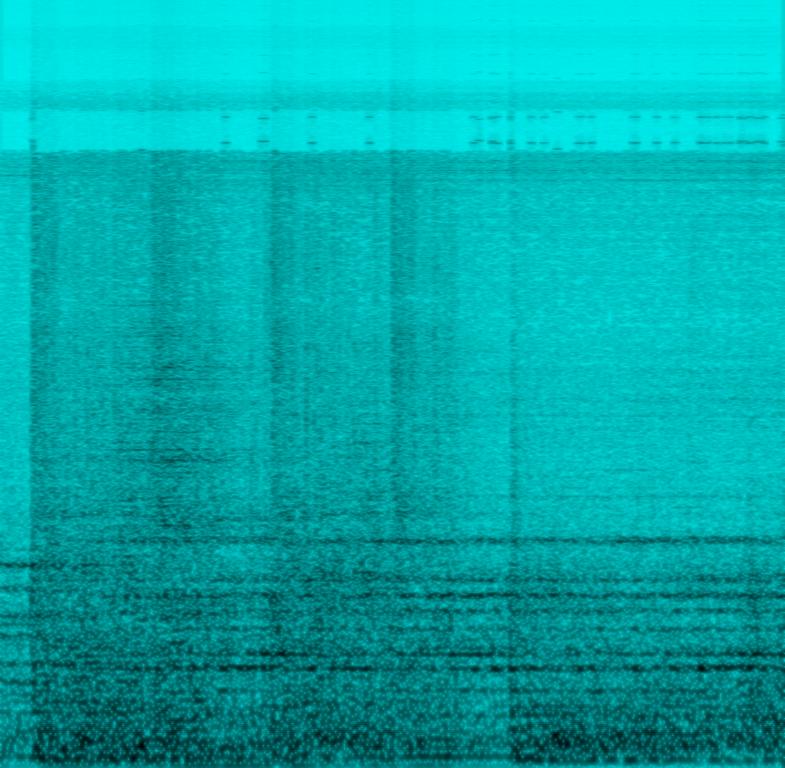
The low quality recording features an aggressive male vocal talking over synth pad chords, sustained, mellow female vocals and reverberant percussion. It sounds suspenseful and intense. The recording is noisy and in mono.